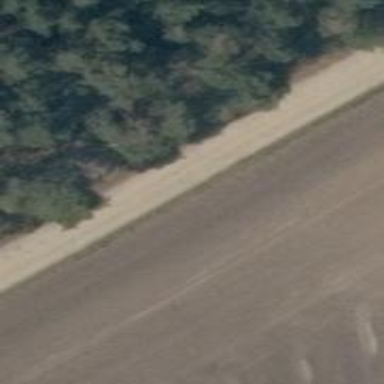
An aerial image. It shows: Track road with grade3 tracktype.